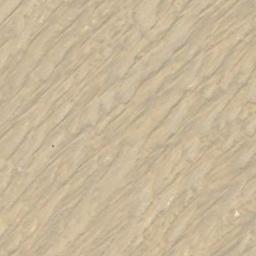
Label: desert